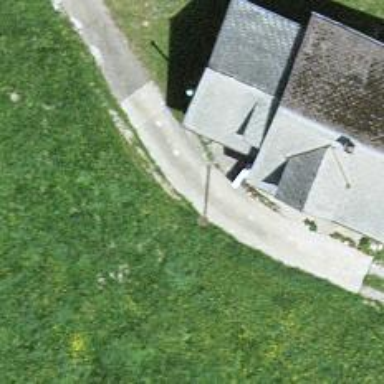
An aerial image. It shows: Footway covered with grass.